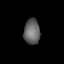
Tissue: lung
Cell type: T cells
Senescence score: 0.206
Nuclear area (px): 396
Mean DAPI intensity: 100.482